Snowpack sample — Loveland Pass, Silver Plume, Colorado, USA (12/14/25, 10:50 AM MST)
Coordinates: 39.664, -105.882
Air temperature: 36 °F
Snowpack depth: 67 cm
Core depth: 10 cm
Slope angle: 6°, slope face: 326°
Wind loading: low
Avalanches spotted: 0
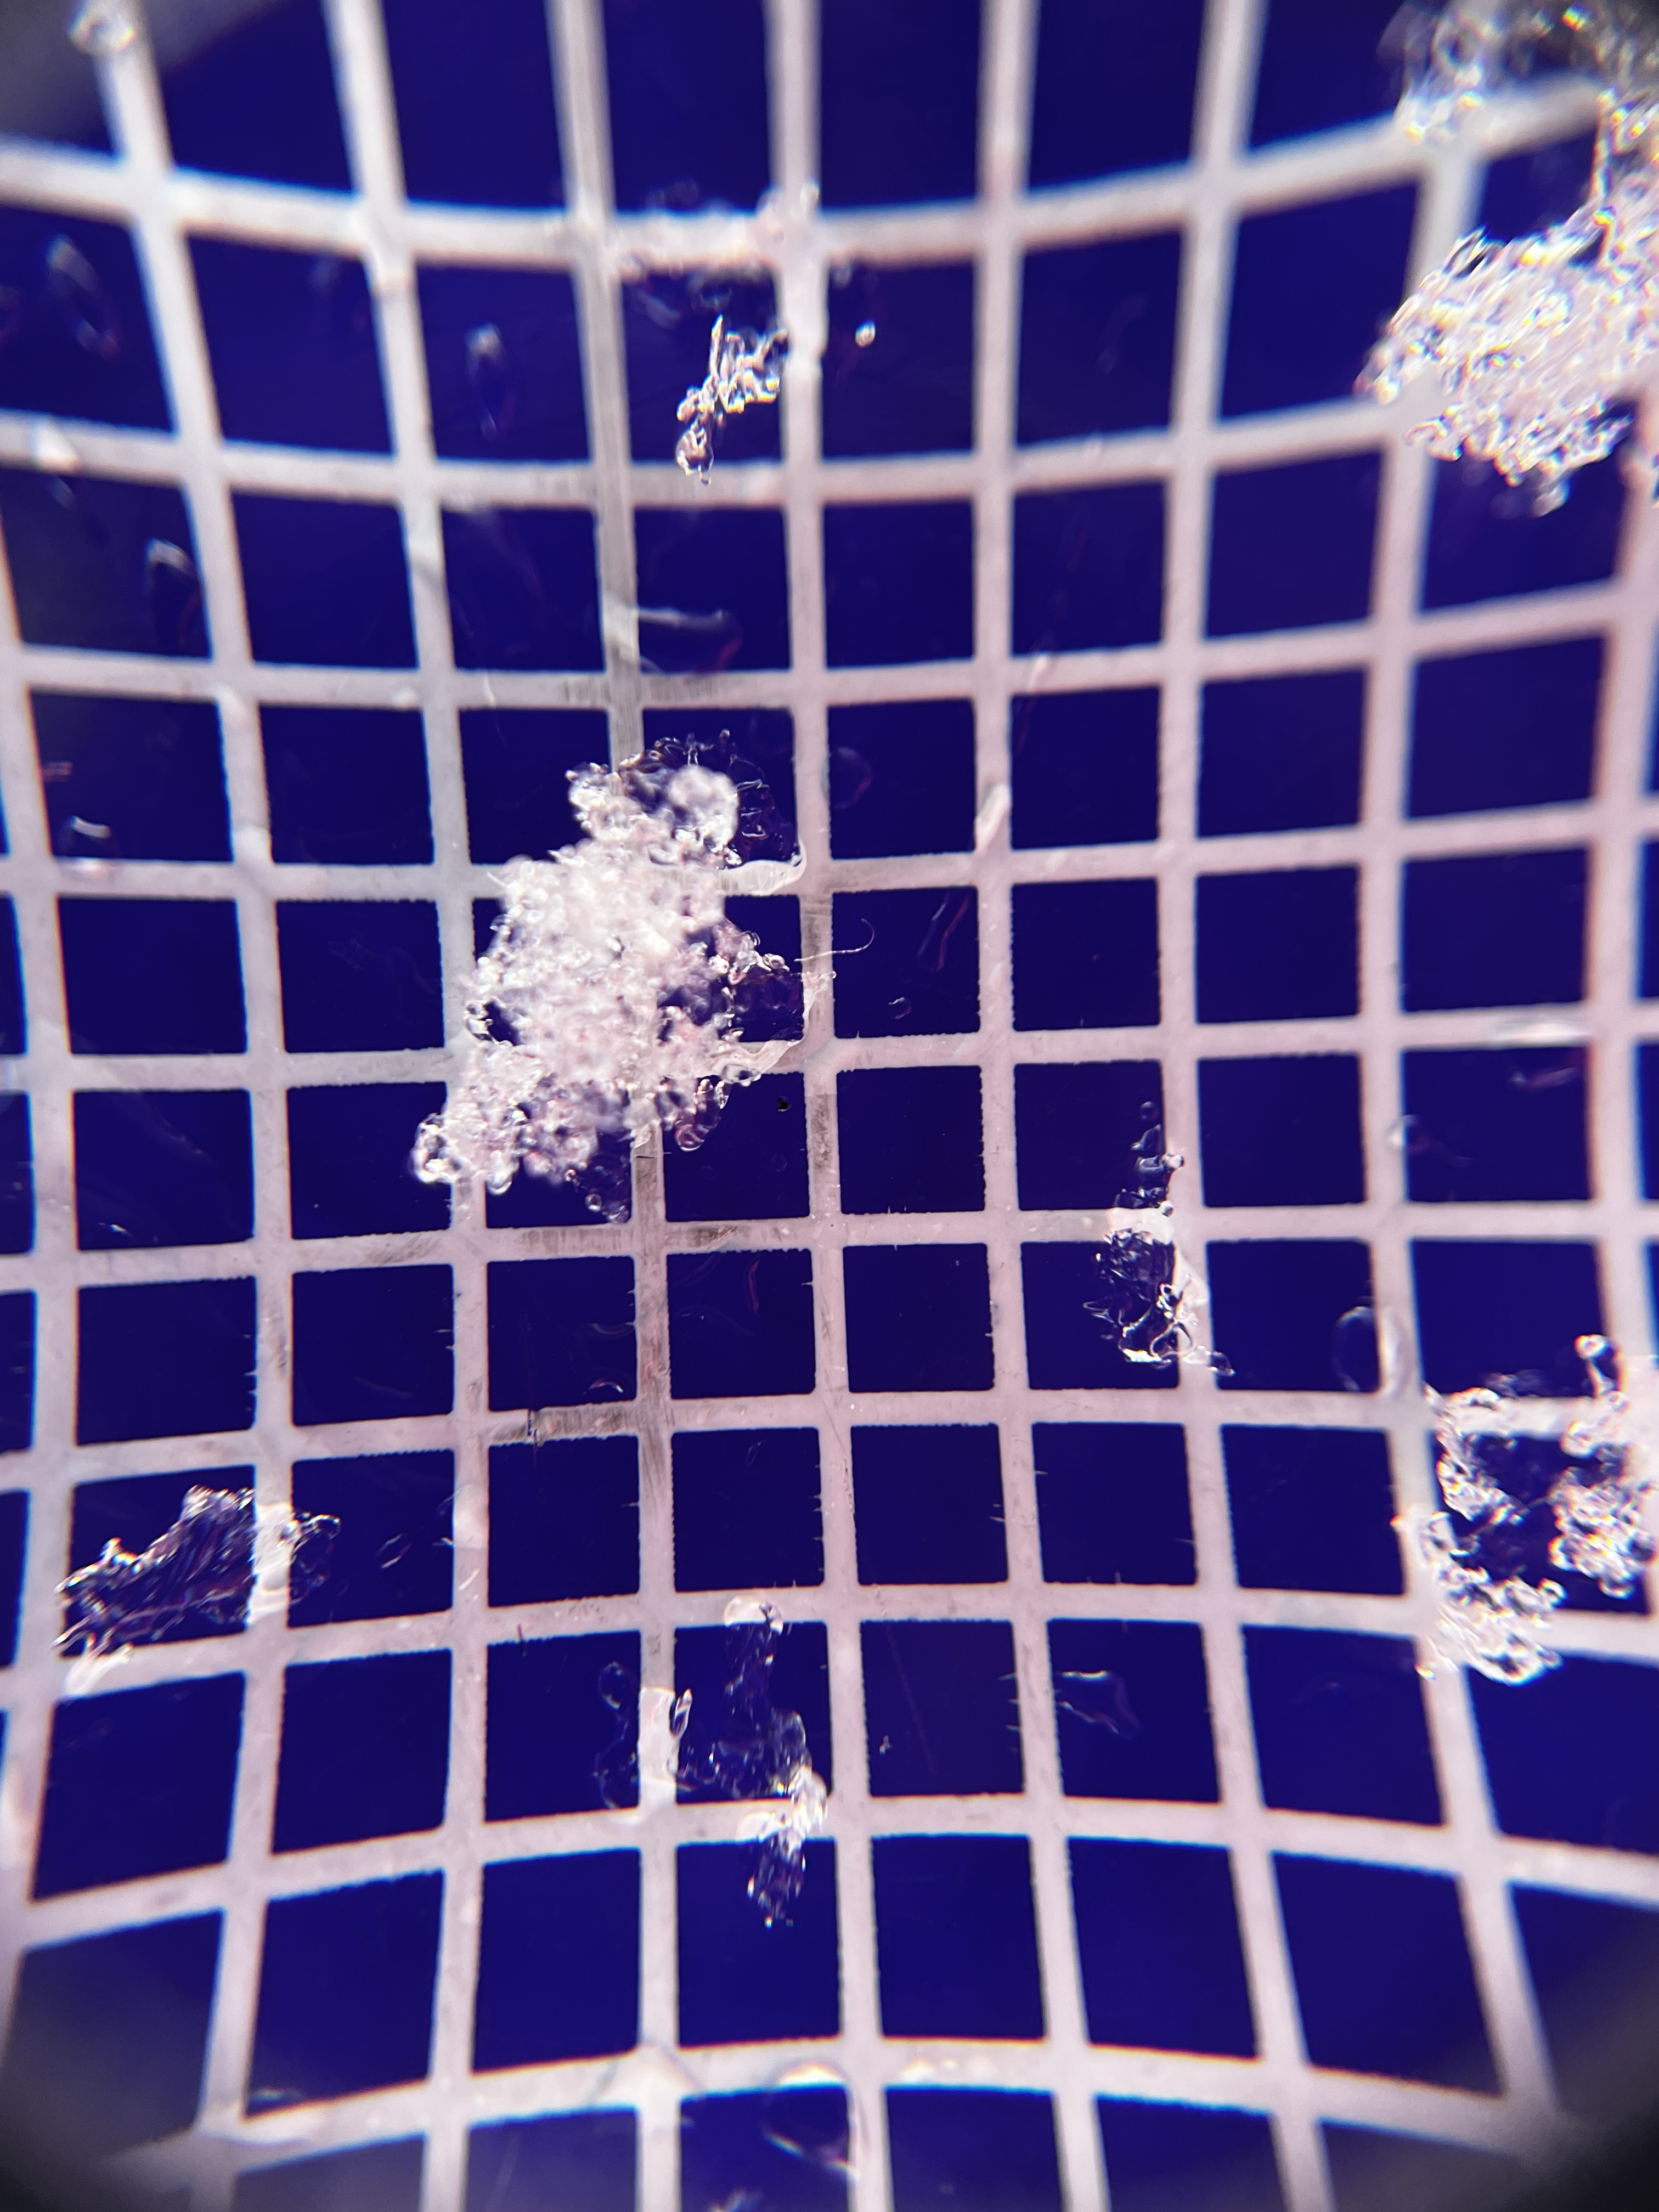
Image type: magnified_profile
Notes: No avalanches spotted, very late start to the season with minimal snowpack